Aerial crown-view tile of a tropical tree (Barro Colorado Island, Panama), acquired 20240918:
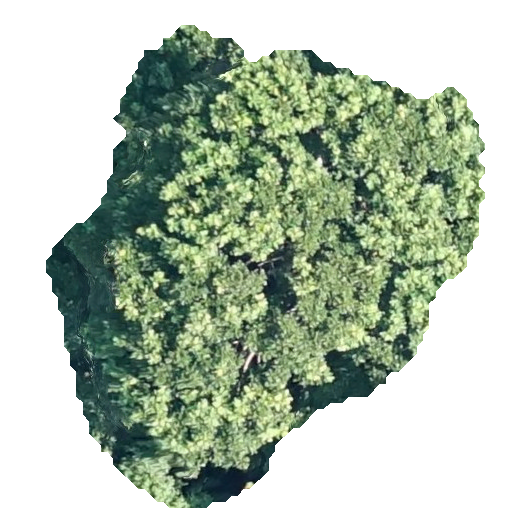
Species: Dipteryx oleifera
GBIF accepted scientific name: Dipteryx oleifera
Crown area: 217.21 m²